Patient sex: F
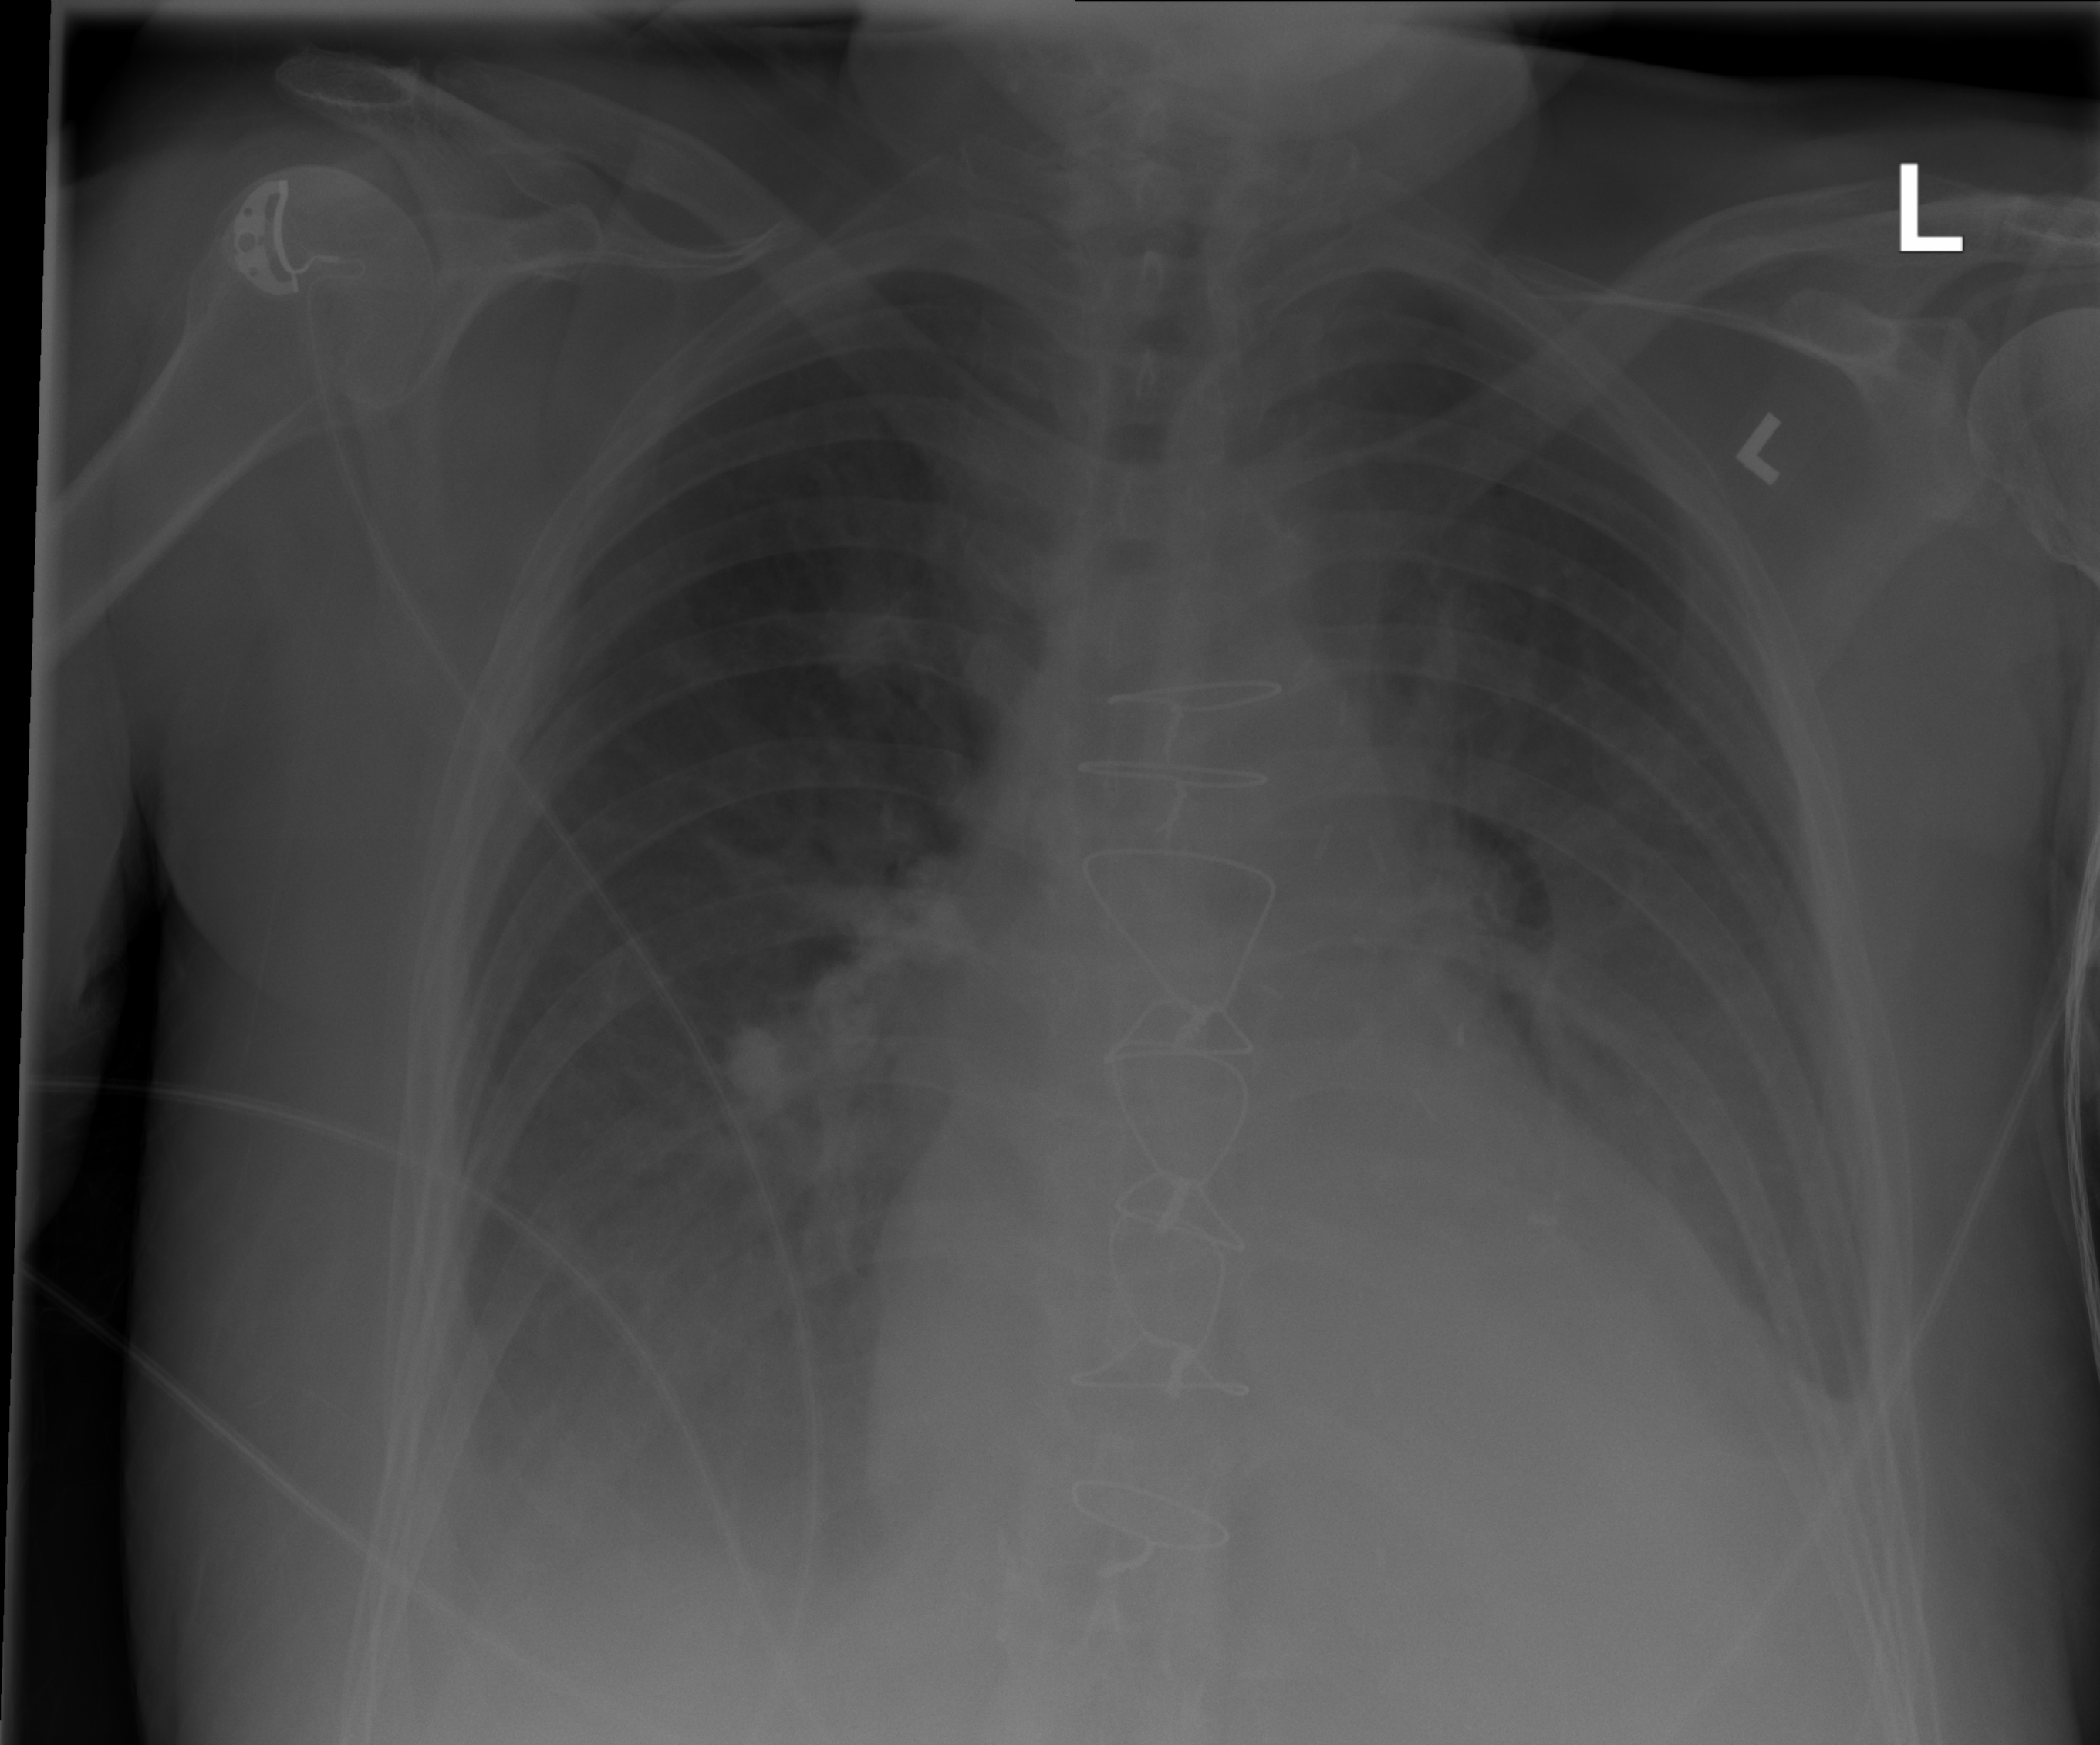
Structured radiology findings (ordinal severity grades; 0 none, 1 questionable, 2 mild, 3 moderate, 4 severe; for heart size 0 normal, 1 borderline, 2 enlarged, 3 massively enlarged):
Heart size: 2
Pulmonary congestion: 2
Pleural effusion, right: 2
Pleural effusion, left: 2
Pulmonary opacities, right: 0
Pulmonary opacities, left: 0
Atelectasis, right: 2
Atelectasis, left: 2